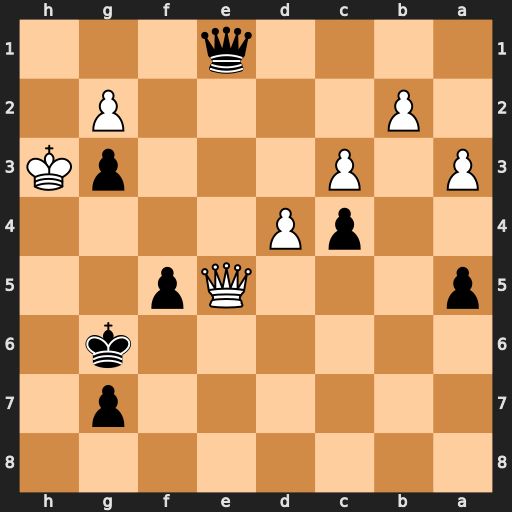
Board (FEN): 8/6p1/6k1/p3Qp2/2pP4/P1P3pK/1P4P1/4q3
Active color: b
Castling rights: -
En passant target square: -
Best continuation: Qxe5 dxe5 Kf7